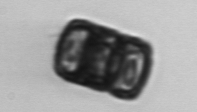
Label: Paralia_sulcata